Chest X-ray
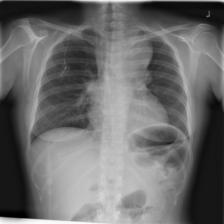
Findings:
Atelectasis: negative
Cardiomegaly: negative
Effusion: negative
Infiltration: negative
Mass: negative
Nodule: negative
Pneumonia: negative
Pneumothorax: negative
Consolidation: negative
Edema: negative
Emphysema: negative
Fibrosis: negative
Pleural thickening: negative
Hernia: negative